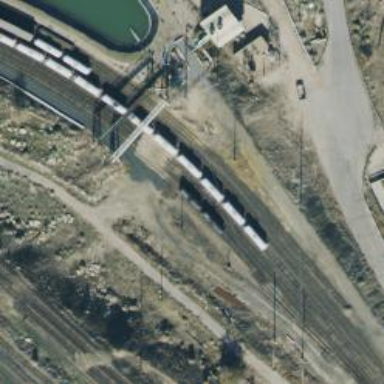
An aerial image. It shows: Railway yard in service.